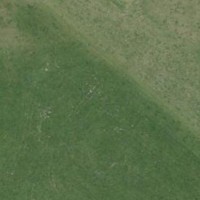
EUNIS habitat code: 52
Species observed at this site:
Impatiens parviflora